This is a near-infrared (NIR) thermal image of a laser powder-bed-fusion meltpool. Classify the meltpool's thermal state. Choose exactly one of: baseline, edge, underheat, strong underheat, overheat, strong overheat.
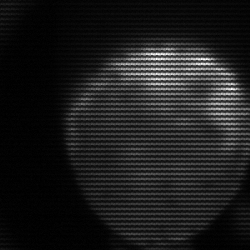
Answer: edge